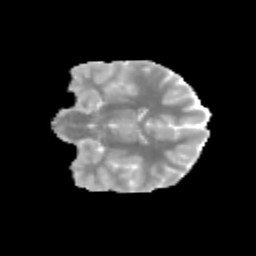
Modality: MD
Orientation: coronal
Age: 12
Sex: female
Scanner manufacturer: siemens
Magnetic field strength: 3 T
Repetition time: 3.8 s
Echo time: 0.07 s